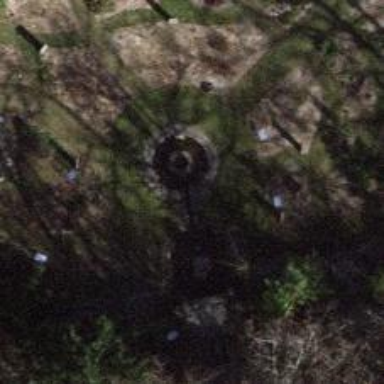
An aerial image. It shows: Beautiful fountain.